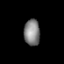
Tissue: prostate
Cell type: T cells
Senescence score: 0.1748
Nuclear area (px): 411
Mean DAPI intensity: 129.854